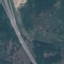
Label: Highway